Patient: sex M, age 76
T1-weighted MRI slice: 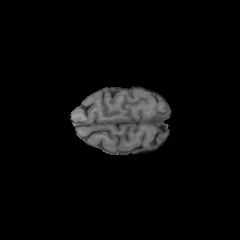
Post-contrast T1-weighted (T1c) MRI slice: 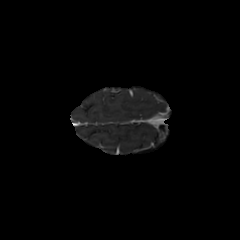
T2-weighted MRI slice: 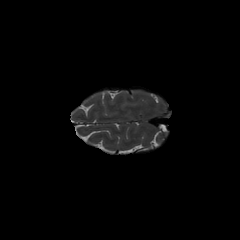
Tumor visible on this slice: no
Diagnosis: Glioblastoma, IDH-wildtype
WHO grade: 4